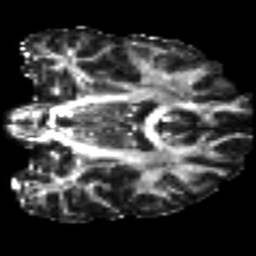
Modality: FA
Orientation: coronal
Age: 25
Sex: female
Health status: healthy
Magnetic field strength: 3 T
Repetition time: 8.4 s
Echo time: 0.0926 s